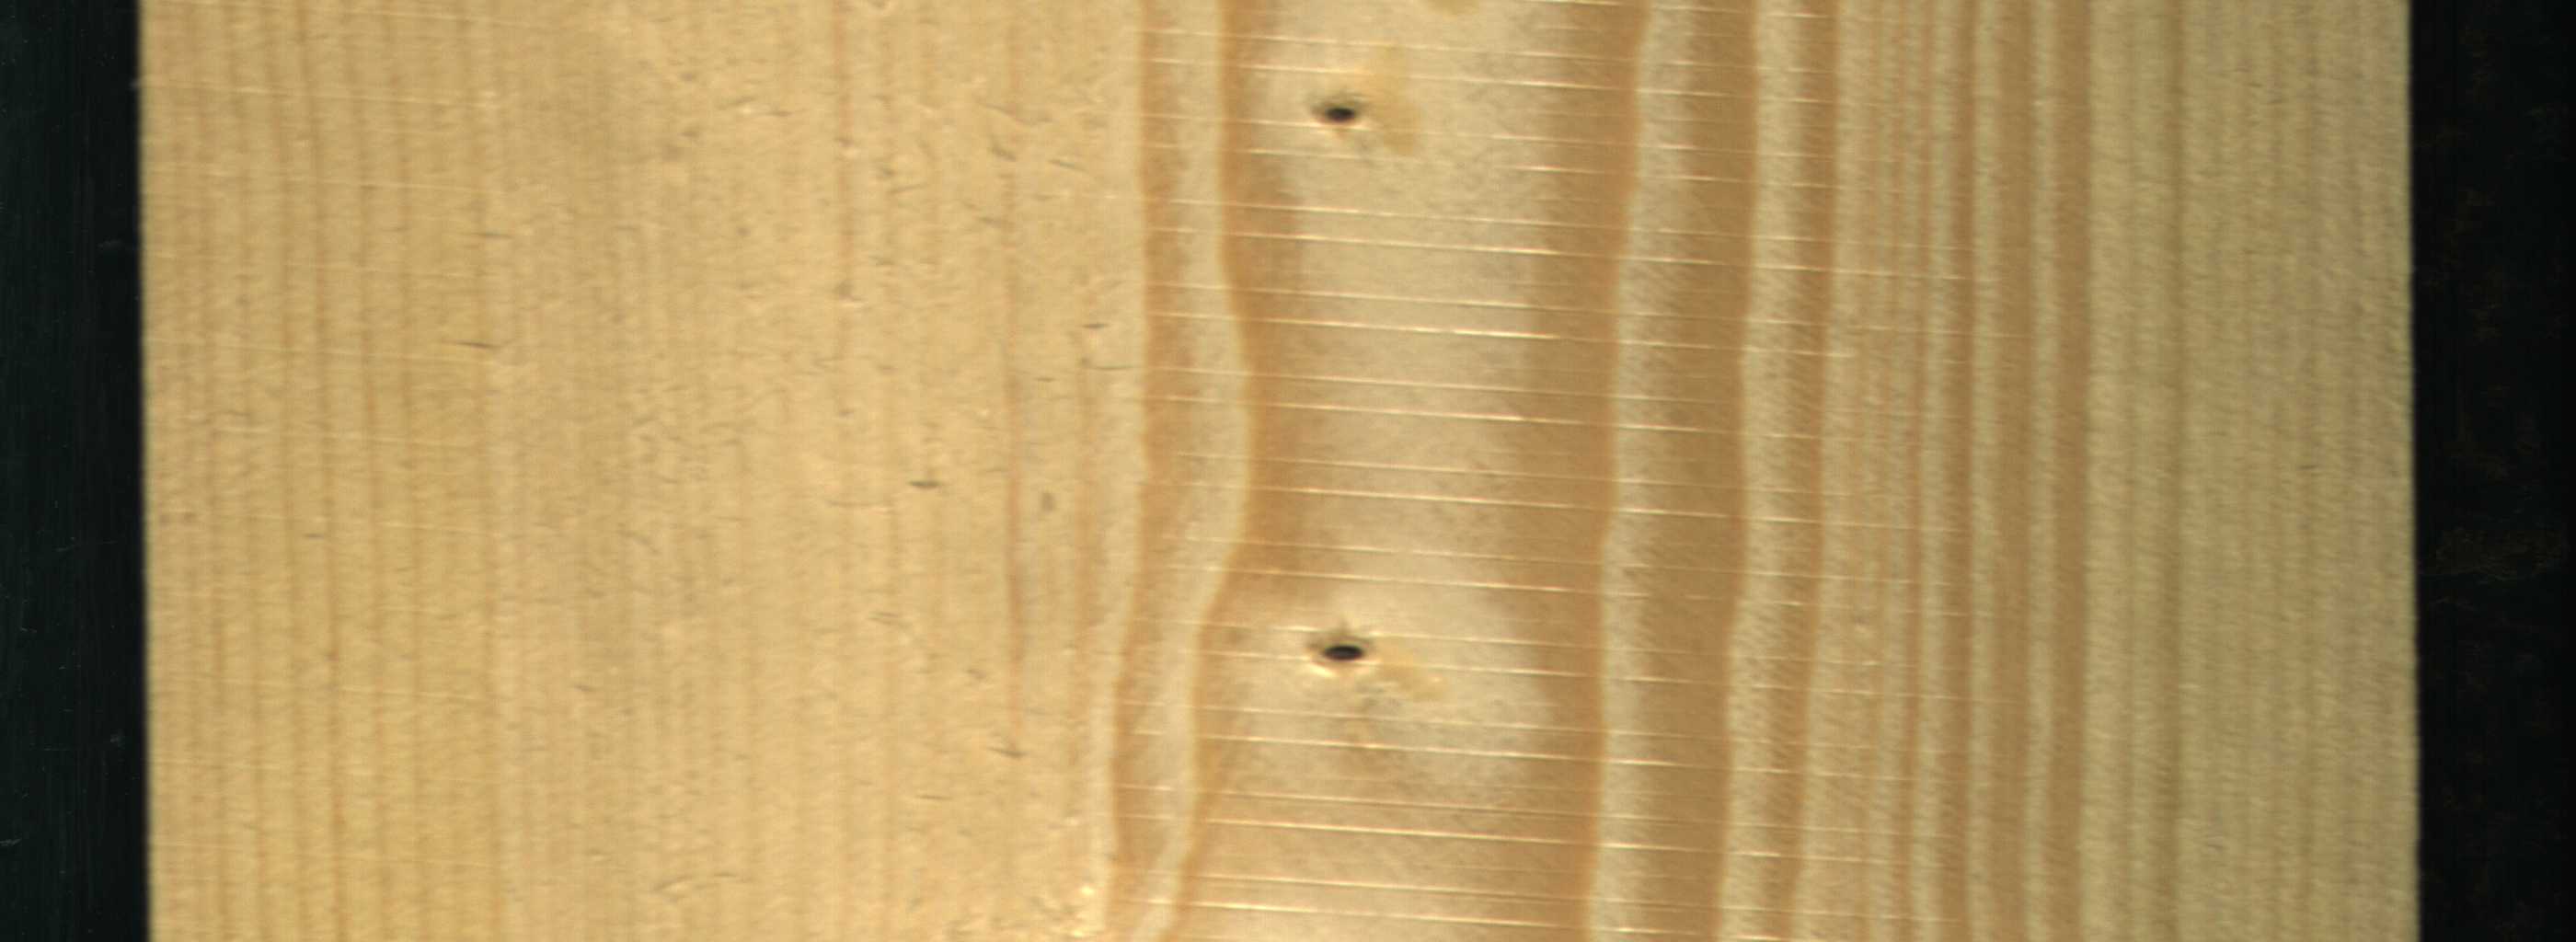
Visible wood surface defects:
Dead_Knot
Dead_Knot